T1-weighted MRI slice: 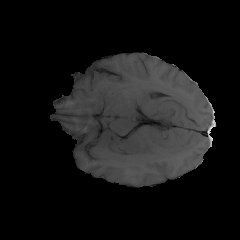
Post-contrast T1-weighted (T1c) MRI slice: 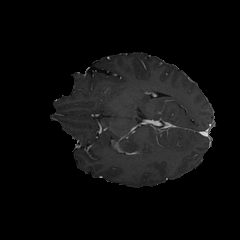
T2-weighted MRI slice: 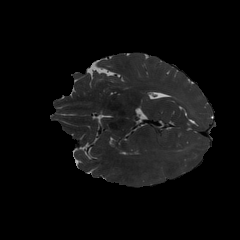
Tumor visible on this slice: no